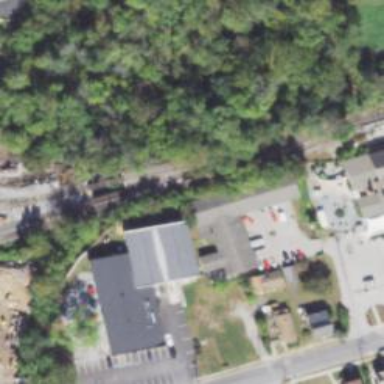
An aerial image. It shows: Railway siding with rails.